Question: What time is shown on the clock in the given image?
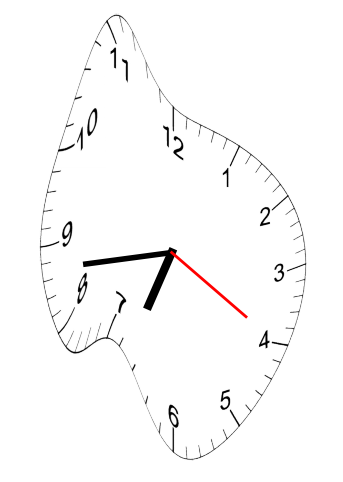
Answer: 06:43:20